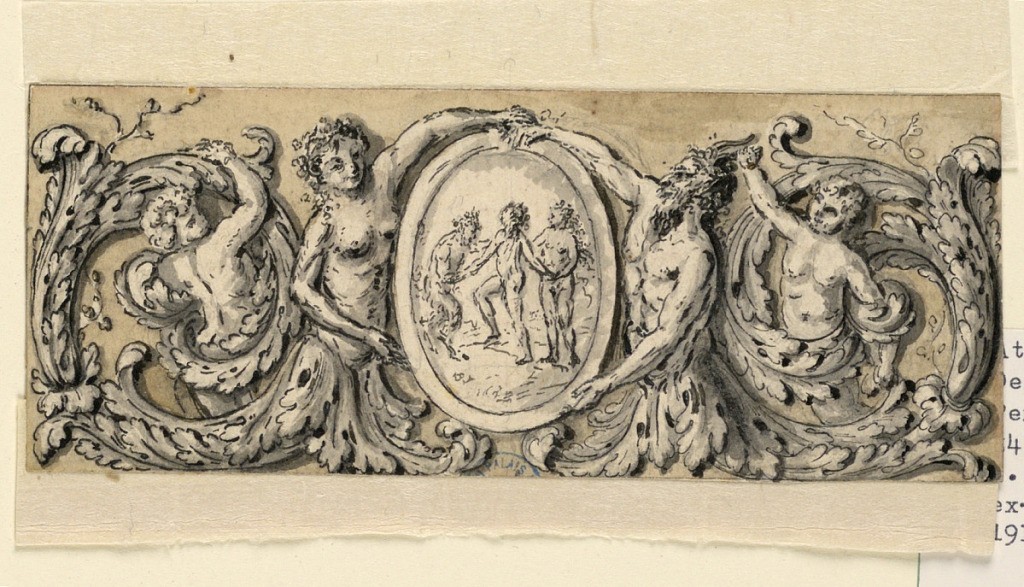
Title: Design for carved panel
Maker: Gilles Paul Cauvet, French, 1731–1788
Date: ca. 1770
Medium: Pen and Chinese ink, brush and watercolor, graphite on laid paper
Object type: Drawing
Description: Half-figures of a girl and satyr support an oval medallion depicting nympths and a satyr.